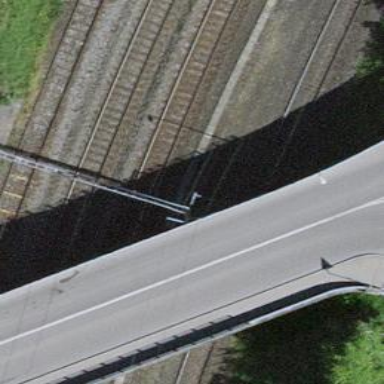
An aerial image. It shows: Single track railway spur with electrification through contact line.